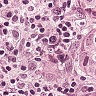
Metastatic tissue present: yes